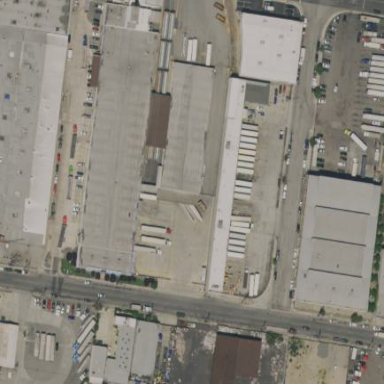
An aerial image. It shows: Factory building.